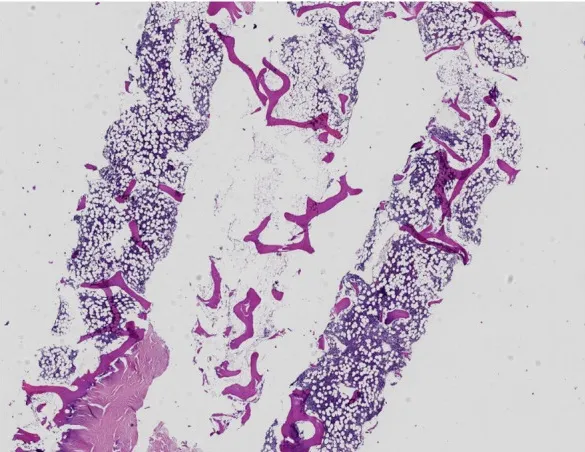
A bone marrow biopsy was negative for malignancy and did not show evidence of hemophagocytosis.
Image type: pathology (h&e)